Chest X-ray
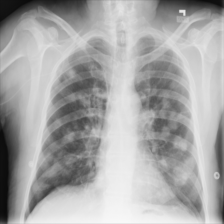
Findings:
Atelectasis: negative
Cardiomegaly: negative
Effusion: negative
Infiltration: negative
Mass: positive
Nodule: negative
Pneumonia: negative
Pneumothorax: negative
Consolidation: negative
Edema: negative
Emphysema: negative
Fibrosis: negative
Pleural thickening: negative
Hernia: negative